Question: When you try to subscribe already subscribed ics feed it gives:

I tried to subscribed with this code:
'''
UIApplication.sharedApplication().openURL(NSURL(string: "webcal://mlb.am/tix/yankees_schedule_full")!)
'''
I want to check programmatically if already subscribed for ics feed or not so i can prevent this alert.
Thanks in advance.
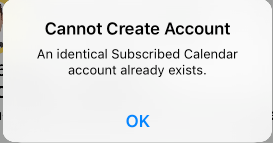
Answer: Nearly took 2 weeks to find the solution.
'''
func checkICS() {
let eventStrore = EKEventStore()
eventStrore.requestAccessToEntityType(EKEntityType.Event) { (granted, error) -> Void in
let allCalendars = eventStrore.calendarsForEntityType(EKEntityType.Event)
for currentCal : EKCalendar in allCalendars {
if (currentCal.type == EKCalendarType.Subscription && currentCal.title == "<Your ICS String>") {
print("Already Subscribed")
flag = true
}
}
if (flag == false) {
self.addICSSubscription()
}
}
}
'''